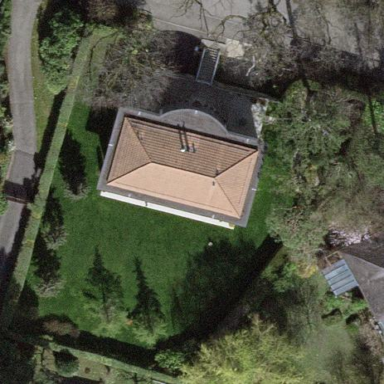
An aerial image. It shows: Garden enclosed by fence.